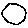
Label: circle